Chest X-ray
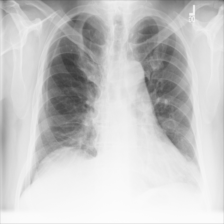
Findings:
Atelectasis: negative
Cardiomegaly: negative
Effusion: negative
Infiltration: negative
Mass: negative
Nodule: negative
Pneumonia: negative
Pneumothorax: negative
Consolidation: negative
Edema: negative
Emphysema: negative
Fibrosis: negative
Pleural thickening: negative
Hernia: negative